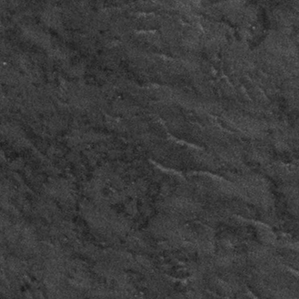
Label: frost